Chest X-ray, PA view. Patient: 43 years old, sex M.
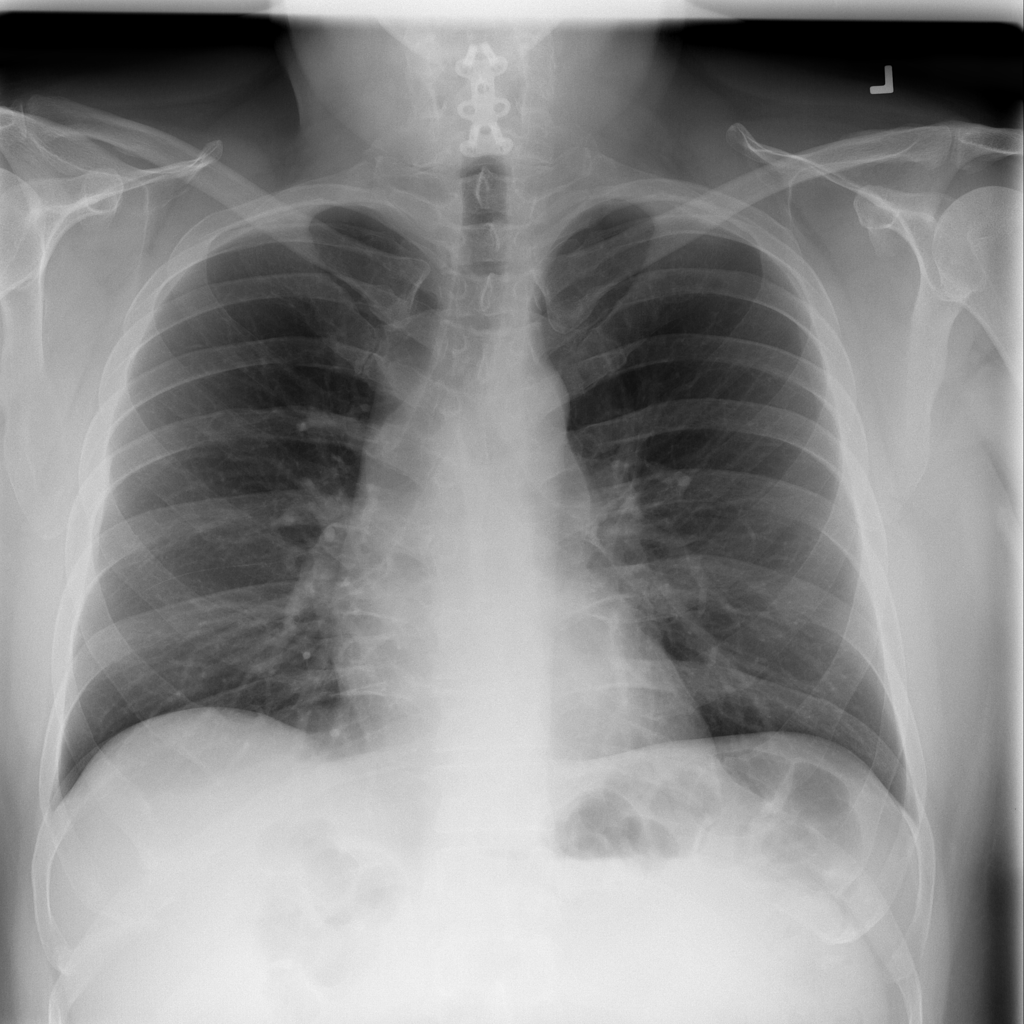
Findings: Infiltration